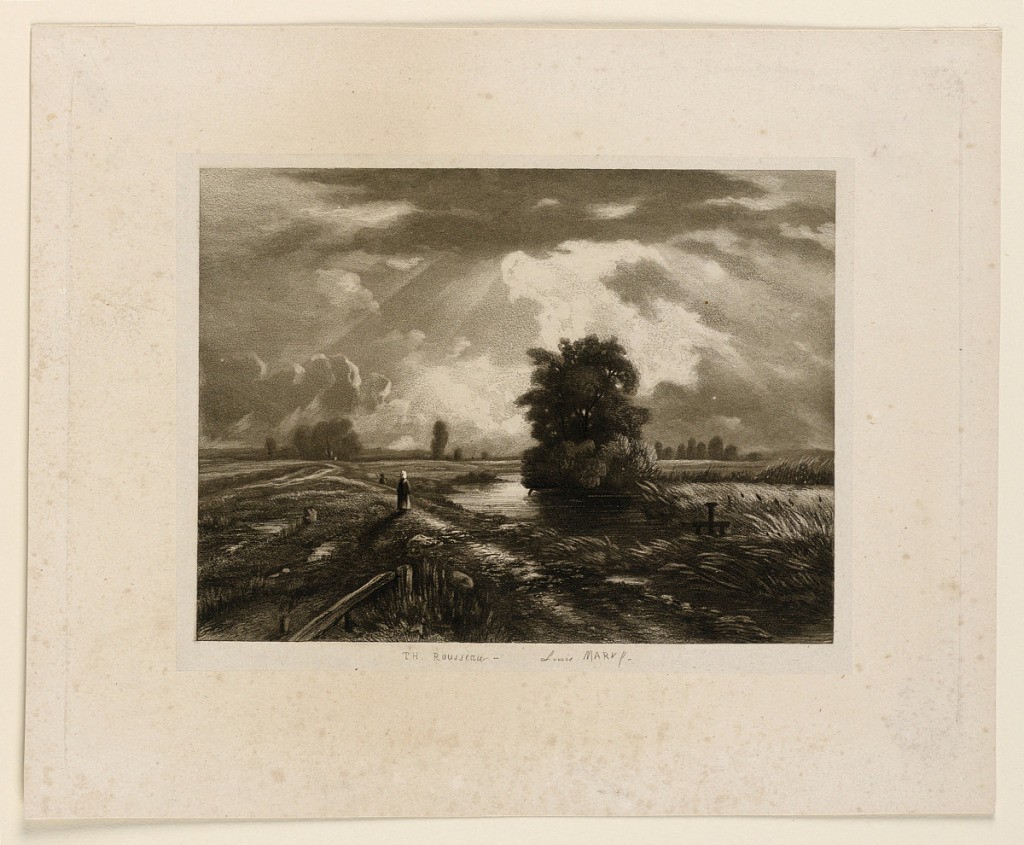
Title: Sunshine After Rain
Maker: Théodore Rousseau, French, 1812 - 1867
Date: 1845
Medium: Soft-ground etching in dark brown ink on paper
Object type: Print
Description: River landscape with a road going from right to left. A woman walking along the road. At right of river, a tree; other trees in the far distance. Inscribed, in center: "Th. Rosseau - Louis Marvy".